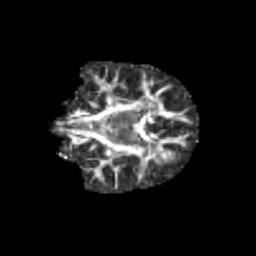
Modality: FA
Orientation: coronal
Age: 9
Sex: male
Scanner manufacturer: siemens
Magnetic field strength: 3 T
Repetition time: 3.8 s
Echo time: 0.07 s